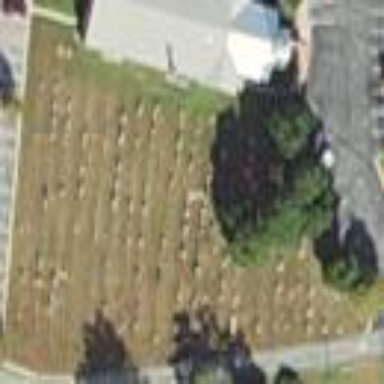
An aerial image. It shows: Cemetery.